Interaction volume radius: 10 \u00c5
Interaction volume height: 35 \u00c5
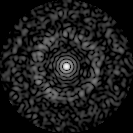
Disorder parameter: 0.8321